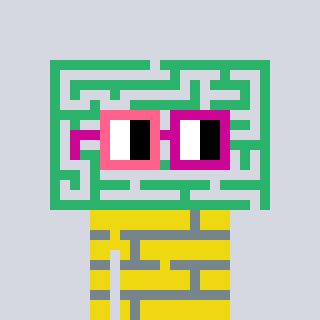
a pixel art character with square pink and red glasses, a maze-shaped head and a yellow-colored body on a cool background